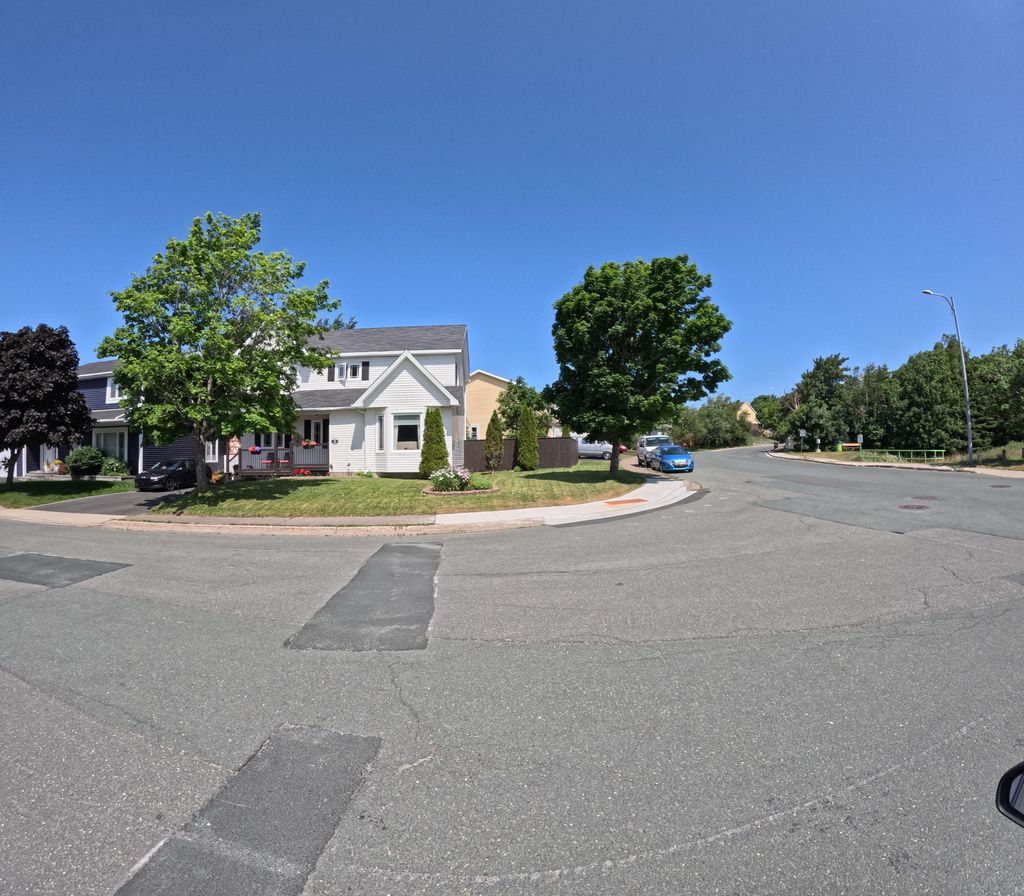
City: st_johns